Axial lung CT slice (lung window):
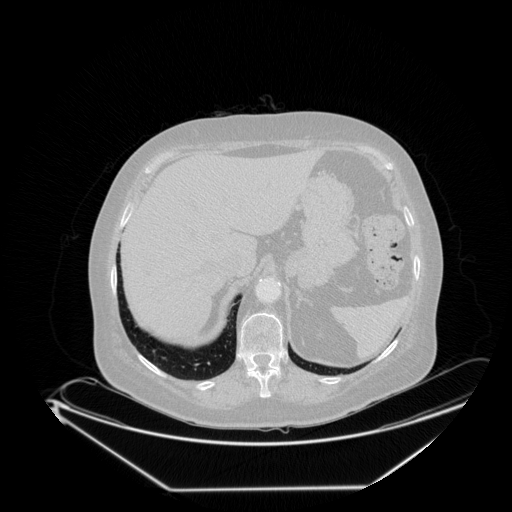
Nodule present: no